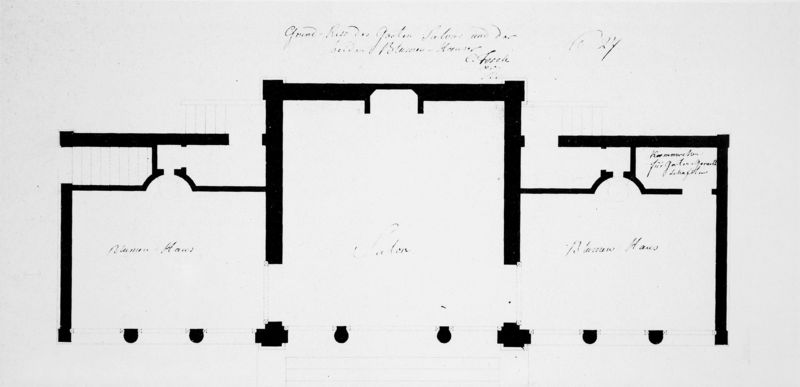
Titel: Palais Asbeck am Karolinenplatz 3, München, Grundriss Gartensalon
Künstler: Carl von Fischer
Standort: München
Institution: Architektursammlung der Technischen Universität
Schlagwörter: weiß, blume, fenster, grau, pfeiler, raum, schwarz, skizze, säule, säulen, tür, zeichnung, zimmer, gebäude, haus, schloss, wand, architektur, innenraum, kirche, drei, front, schiff, schrift, bogen, fassade, türen, mauer, linien, massiv, türe, pilaster, querformat, treppe, treppen, einfach, salon, inschrift, stufe, stufen, tor, halle, bögen, punkte, wände, eingang, eingänge, erker, gang, tusche, loggia, eckig, münchen, linie, stich, schwarzweiß, text, beschriftung, überschrift, räume, entwurf, schemenhaft, vorderseite, halbrund, portal, mauern, residenz, eckpfeiler, apsis, chor, plan, ausgang, bau, handschrift, quadratisch, grundriss, bauplan, architekt, notiz, schreibschrift, gänge, enfilade, entree, palladio, innenräume, entwurd, stützenwechsel, konchen, chorabschluss, albrundh, architeltur, aussenwand, aussenwände, bezeichnungen, ewiss, freier eingang, grunsriss, handschriftlich, hirsau, kammern, oeffnung, pforten, salom, schwatz, säülen, wandöffnungen, waände, zellen, planung, chorraum